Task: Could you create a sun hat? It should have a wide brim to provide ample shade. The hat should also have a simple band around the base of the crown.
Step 10:
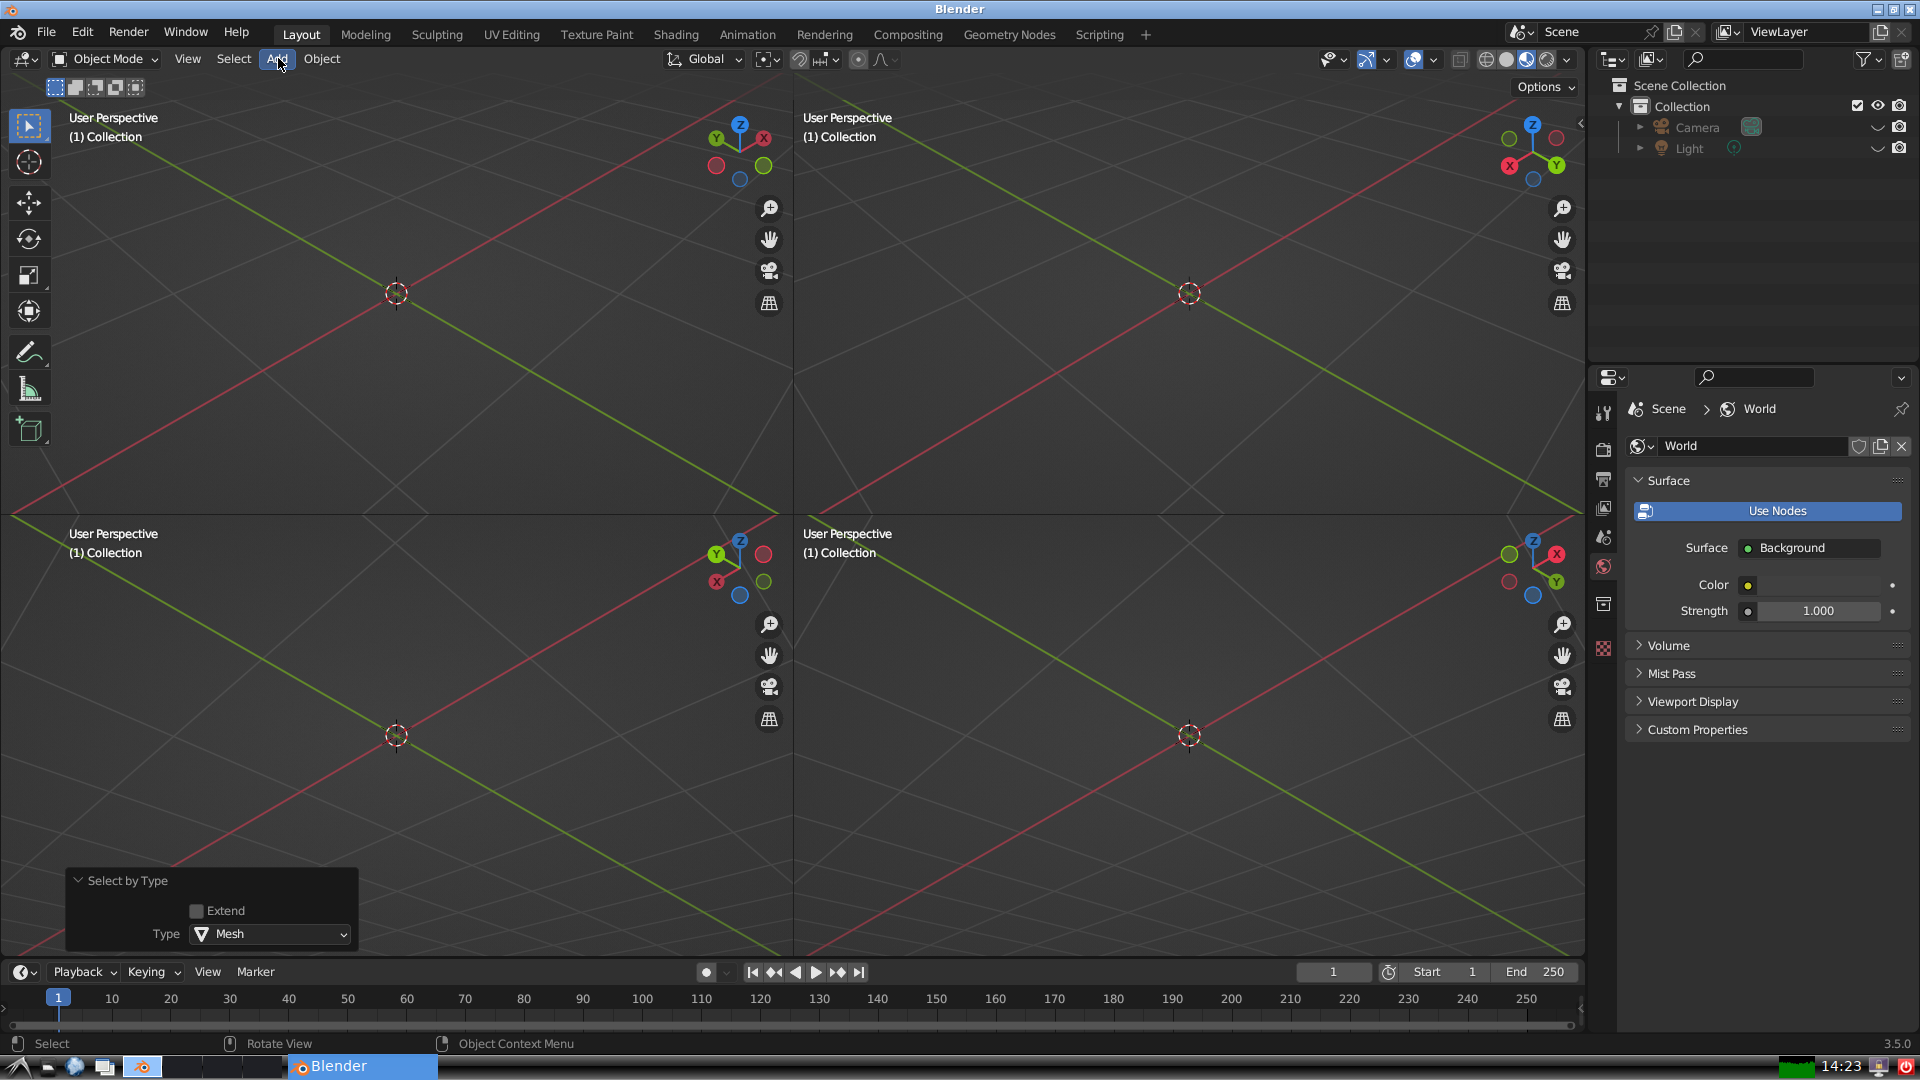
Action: click: no